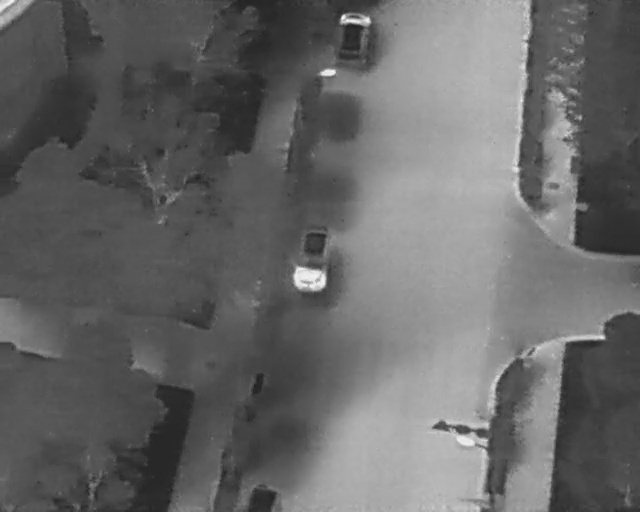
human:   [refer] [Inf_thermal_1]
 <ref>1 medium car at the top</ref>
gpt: <box>[[50, 4, 59, 11, 5]]</box>

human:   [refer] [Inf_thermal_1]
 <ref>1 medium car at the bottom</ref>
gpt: <box>[[39, 92, 43, 100, 2]]</box>

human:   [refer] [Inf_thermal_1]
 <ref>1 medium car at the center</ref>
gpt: <box>[[43, 47, 53, 54, 3]]</box>